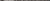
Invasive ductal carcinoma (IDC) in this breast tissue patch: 0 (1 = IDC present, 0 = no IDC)